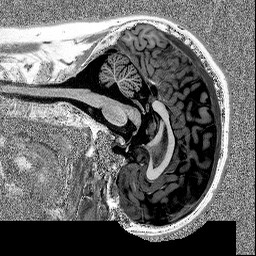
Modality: MP2RAGE
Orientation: sagittal
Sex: male